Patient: sex M, age 71
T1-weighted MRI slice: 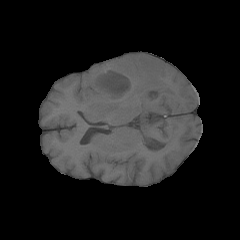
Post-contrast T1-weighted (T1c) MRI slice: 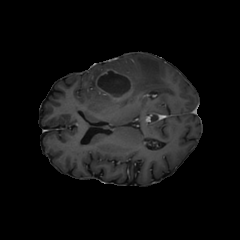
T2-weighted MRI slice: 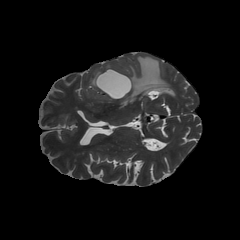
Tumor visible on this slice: yes
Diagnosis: Glioblastoma, IDH-wildtype
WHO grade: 4